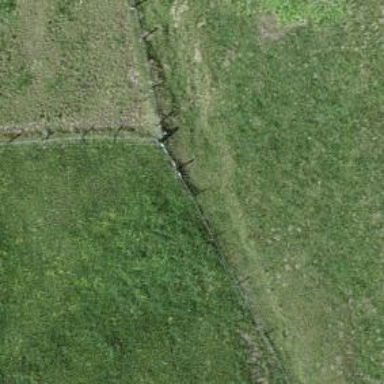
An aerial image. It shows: Fence.